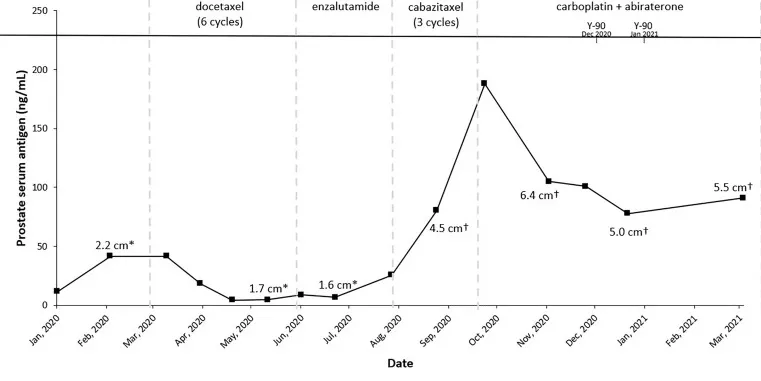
Trends of treatment, prostate serum antigen, and tumor size across patient's treatment course. *Right inferior lobe lesion and. segment 7 lesion.
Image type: chart (chart)